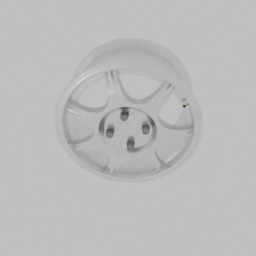
Label: mechanical